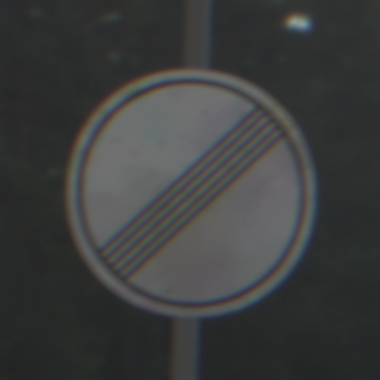
Verkehrszeichen: EndeSaemtlicherBegrenzungen
Umgebung: Outdoor, Nature
Tageszeit: SunriseSunset
Wetter: PartlyCloudy
Licht: Natural
Jahreszeit: NotSpecified
Kontrast: MediumContrast